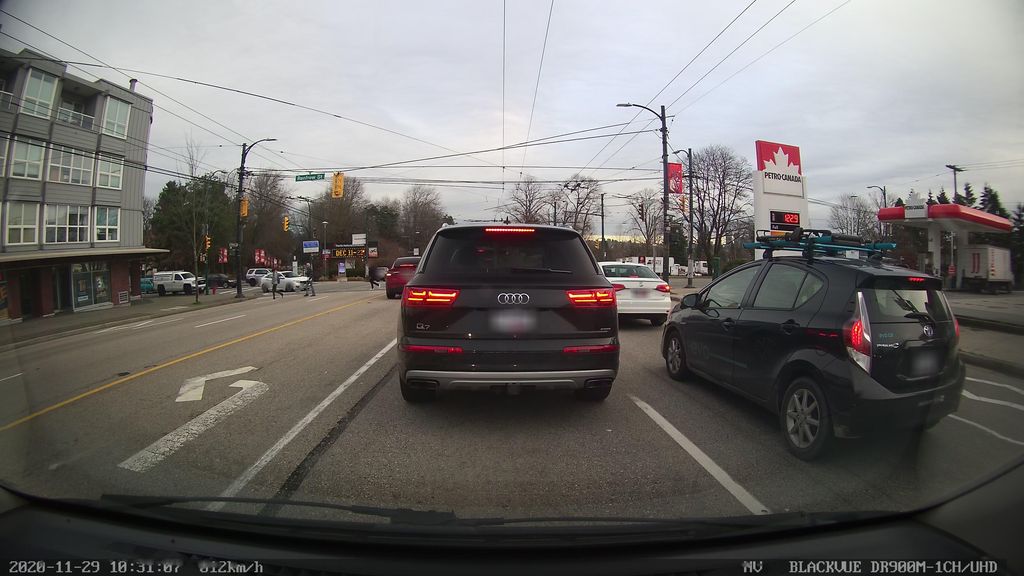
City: vancouver